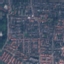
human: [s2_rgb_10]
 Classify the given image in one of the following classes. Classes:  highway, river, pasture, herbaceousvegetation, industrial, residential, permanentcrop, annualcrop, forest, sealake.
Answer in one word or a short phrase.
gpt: Residential